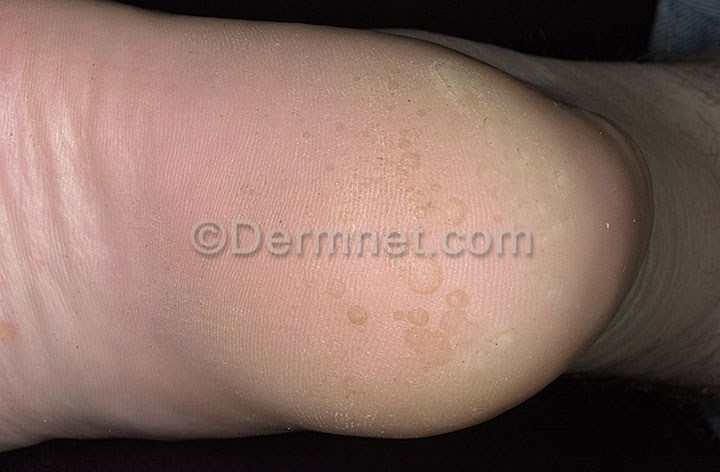
Disease: Cellulitis Impetigo and other Bacterial Infections